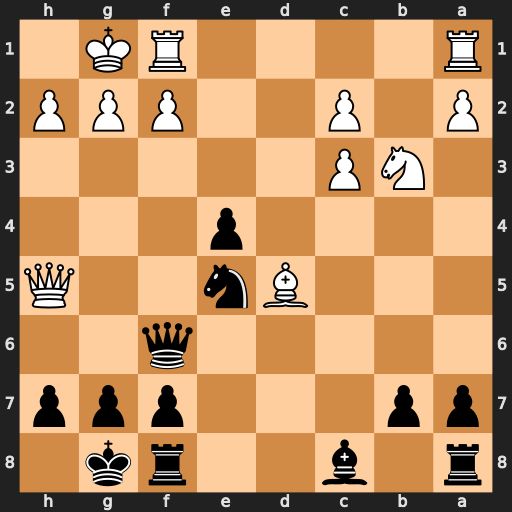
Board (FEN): r1b2rk1/pp3ppp/5q2/3Bn2Q/4p3/1NP5/P1P2PPP/R4RK1
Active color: b
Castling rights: -
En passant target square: -
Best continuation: Bg4 Qxe5 Qxe5